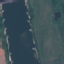
Land use / land cover class: River